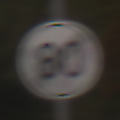
Verkehrszeichen: EndeGeschwindigkeit80
Umgebung: Outdoor, Nature
Tageszeit: Midday
Wetter: Overcast
Licht: Natural
Jahreszeit: Autumn
Kontrast: LowContrast